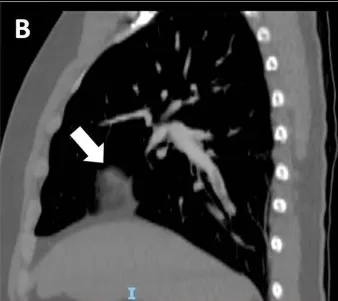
Sagittal demonstrating pulmonary embolism (arrow).
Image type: radiology (ct)